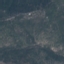
Label: HerbaceousVegetation